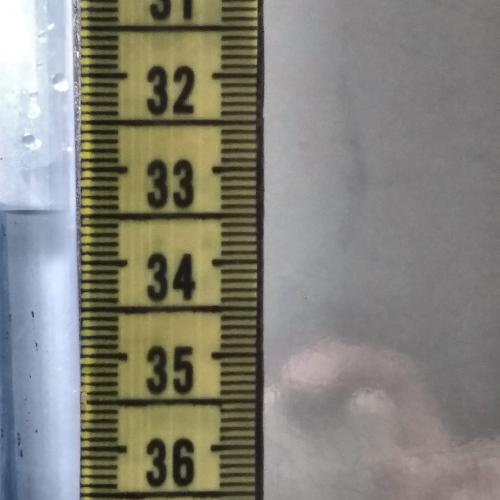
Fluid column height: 33.4 cm